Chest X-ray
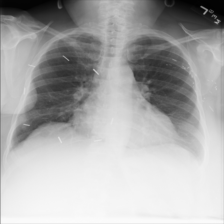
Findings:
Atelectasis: negative
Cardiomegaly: negative
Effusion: negative
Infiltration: positive
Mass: negative
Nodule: negative
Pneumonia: negative
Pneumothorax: negative
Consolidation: negative
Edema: negative
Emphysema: negative
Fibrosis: negative
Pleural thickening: negative
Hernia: negative